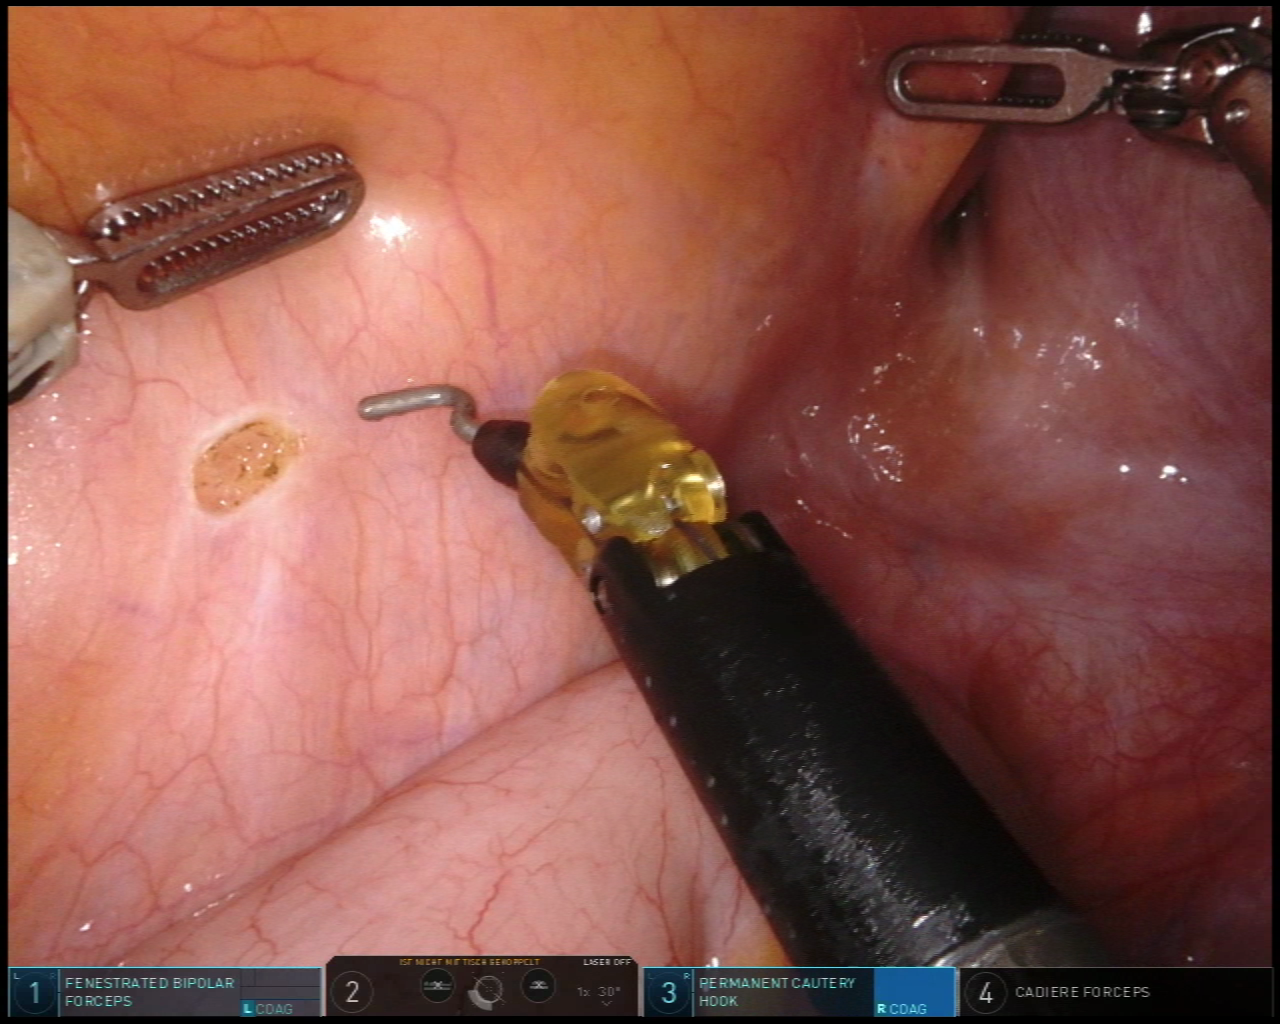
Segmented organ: small_intestine
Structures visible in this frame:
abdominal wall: yes
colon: no
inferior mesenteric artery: no
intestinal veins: no
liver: no
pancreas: no
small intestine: yes
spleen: no
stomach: no
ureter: no
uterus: no
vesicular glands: no